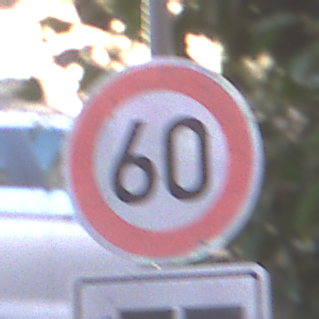
Verkehrszeichen: Geschwindigkeit60
Zusatzzeichen unten: HinweisDurchSinnbild16
Umgebung: Outdoor, Urban
Tageszeit: MorningAfternoon
Wetter: Clear
Licht: Natural
Jahreszeit: NotSpecified
Kontrast: LowContrast